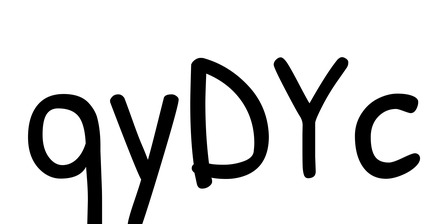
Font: PatrickHand-Regular